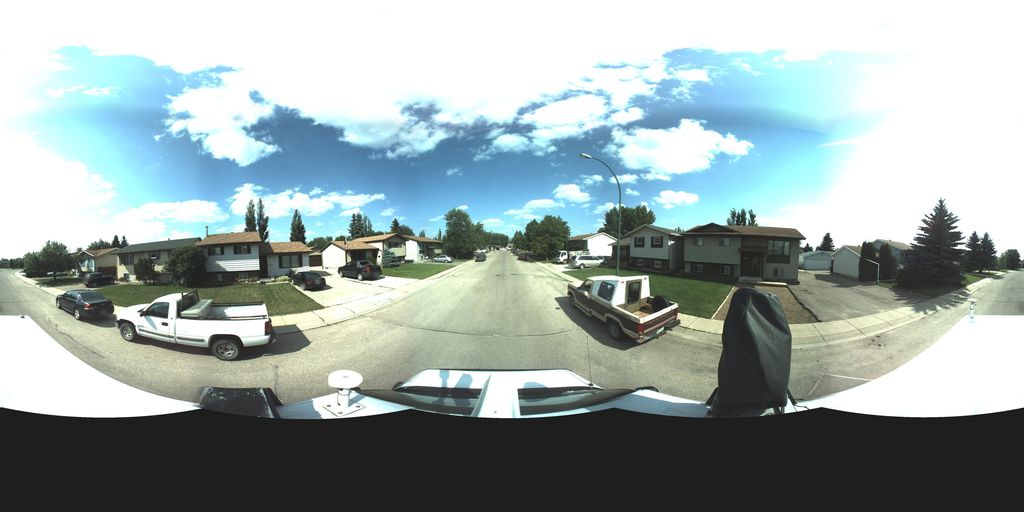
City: saskatoon